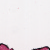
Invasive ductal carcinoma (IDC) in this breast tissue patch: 0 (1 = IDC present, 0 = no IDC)